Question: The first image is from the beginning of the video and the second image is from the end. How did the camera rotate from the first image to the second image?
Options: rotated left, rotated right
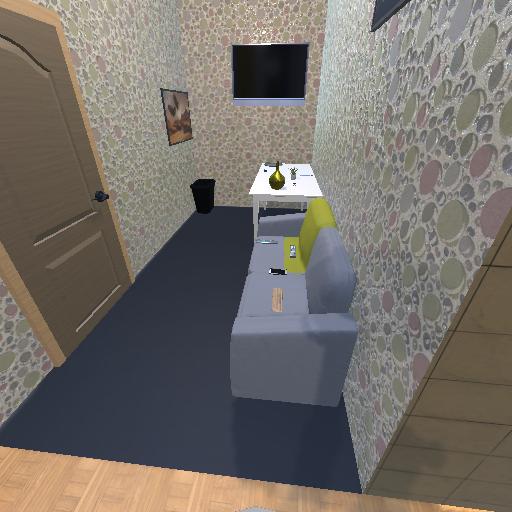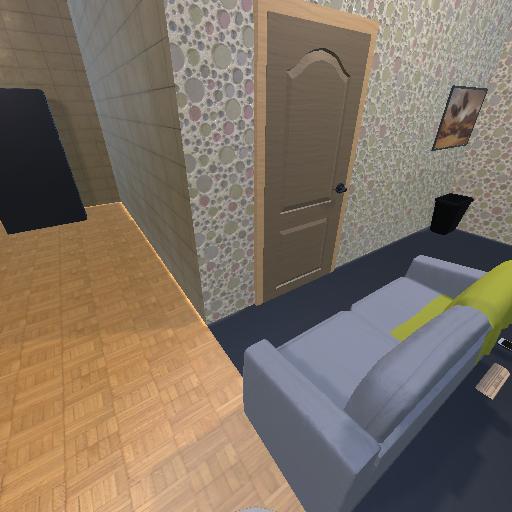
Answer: rotated left